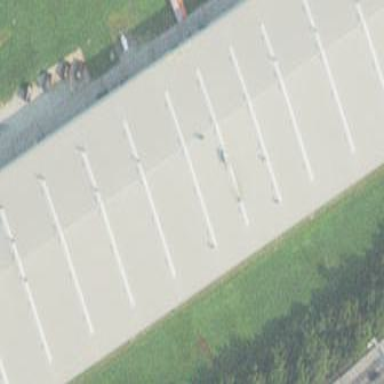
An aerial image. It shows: Warehouse building.